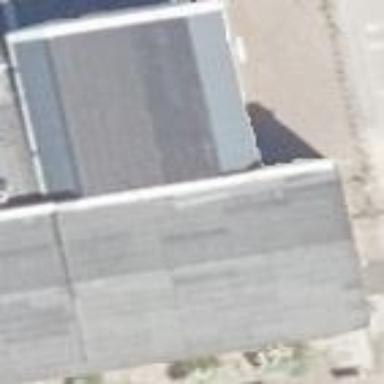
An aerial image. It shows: Commercial building.